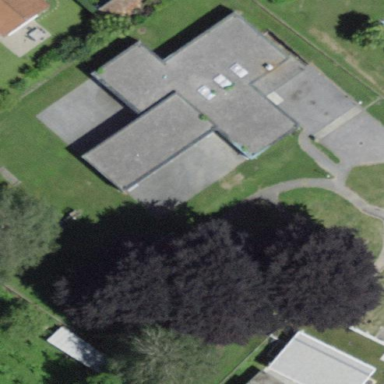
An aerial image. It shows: Kindergarten.